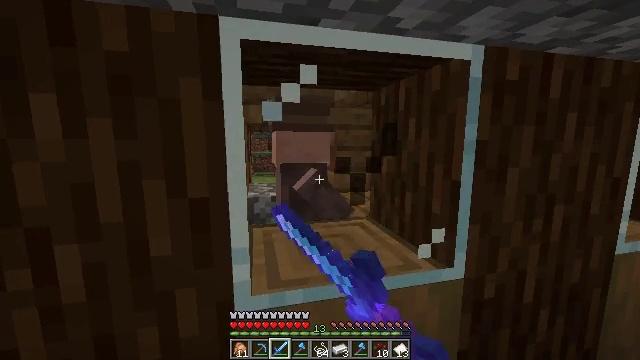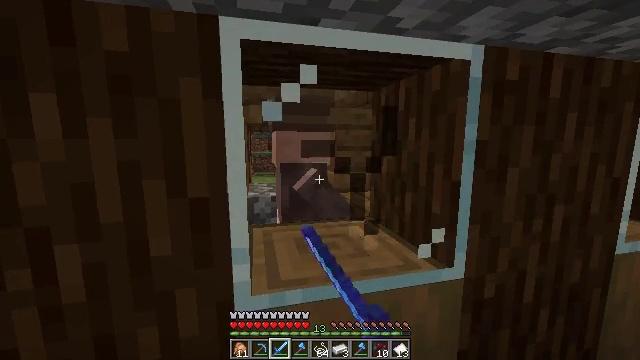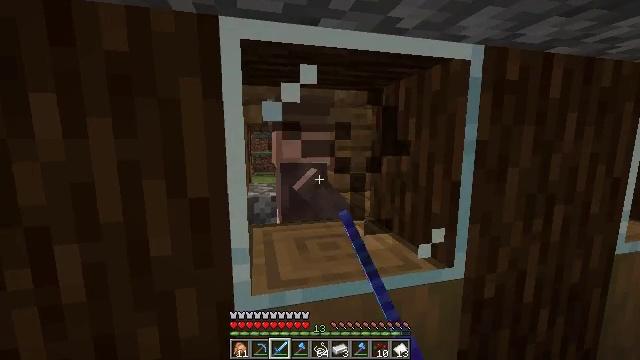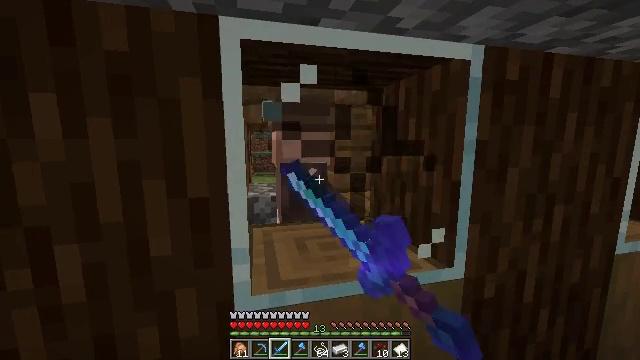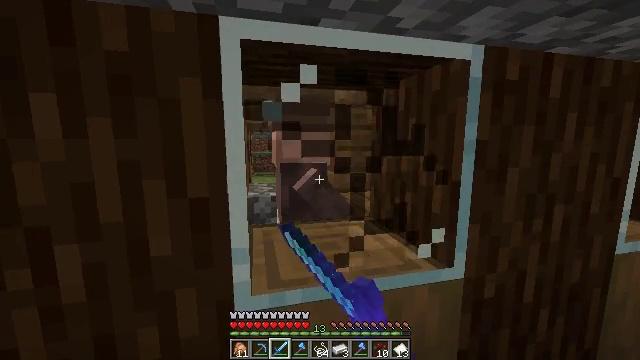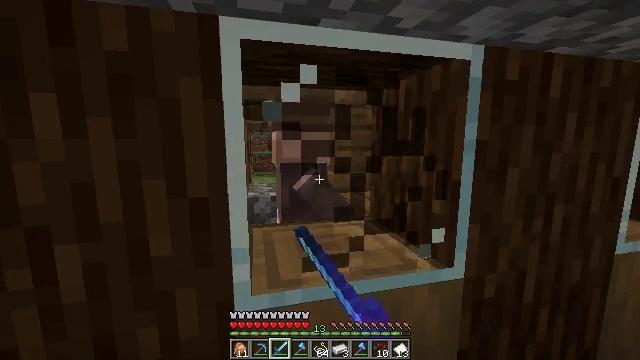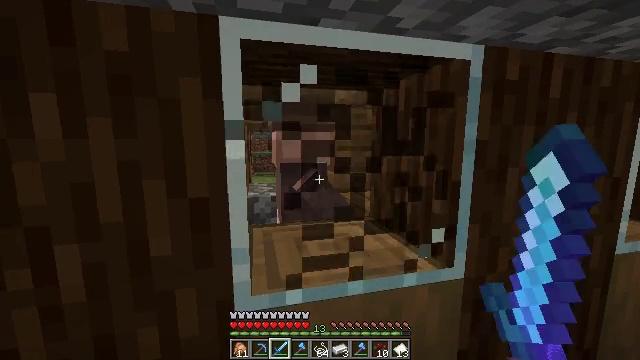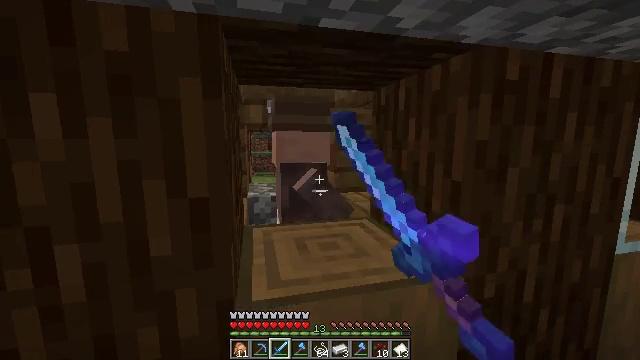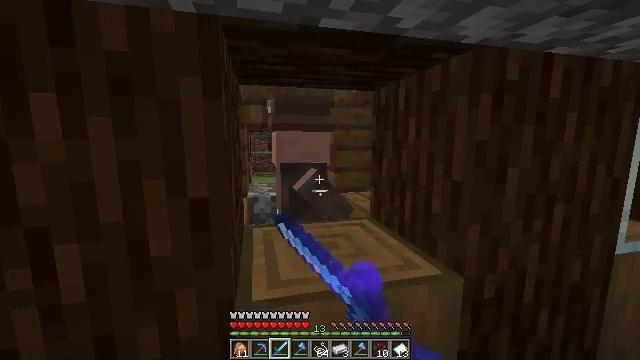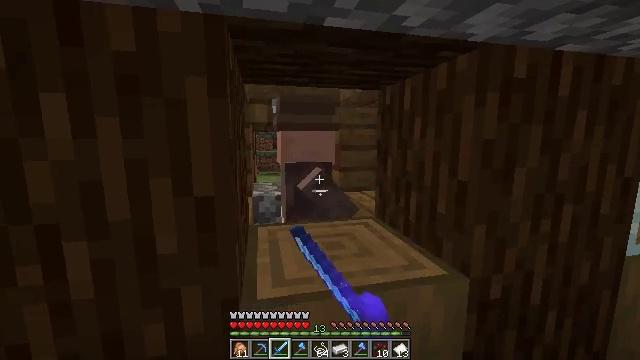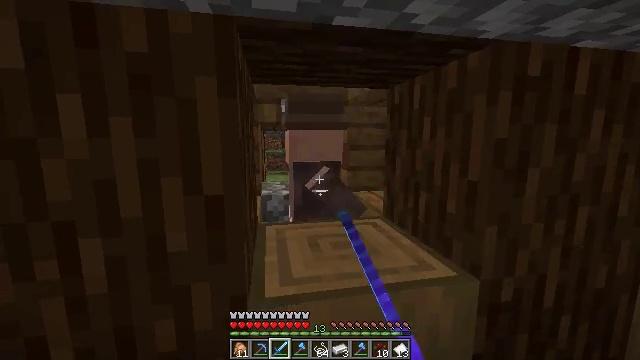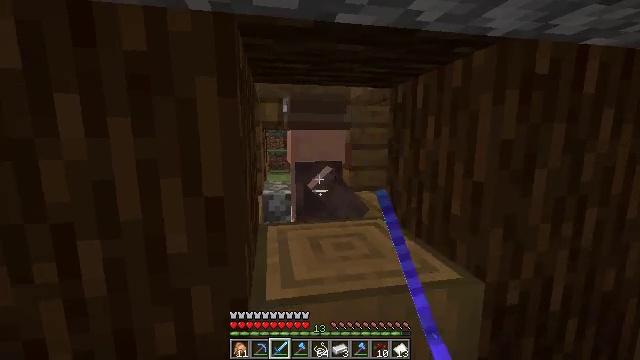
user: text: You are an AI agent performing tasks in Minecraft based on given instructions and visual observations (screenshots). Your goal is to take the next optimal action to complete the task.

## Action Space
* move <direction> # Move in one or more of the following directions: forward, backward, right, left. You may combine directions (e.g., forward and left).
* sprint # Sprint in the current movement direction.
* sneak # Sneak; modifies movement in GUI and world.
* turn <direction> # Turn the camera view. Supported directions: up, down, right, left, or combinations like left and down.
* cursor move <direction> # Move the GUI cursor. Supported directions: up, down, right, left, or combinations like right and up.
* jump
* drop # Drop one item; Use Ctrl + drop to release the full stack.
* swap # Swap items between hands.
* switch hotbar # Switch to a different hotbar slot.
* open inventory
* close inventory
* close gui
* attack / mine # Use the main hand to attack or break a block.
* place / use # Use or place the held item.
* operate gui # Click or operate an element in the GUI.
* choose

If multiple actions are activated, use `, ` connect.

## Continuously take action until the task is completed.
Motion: motion action
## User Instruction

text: Break the glass block.
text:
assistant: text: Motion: attack / mine
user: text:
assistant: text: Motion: attack / mine
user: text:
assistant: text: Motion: attack / mine
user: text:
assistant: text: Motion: attack / mine
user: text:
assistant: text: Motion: attack / mine
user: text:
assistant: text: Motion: attack / mine
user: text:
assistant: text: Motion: attack / mine
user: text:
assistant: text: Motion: attack / mine
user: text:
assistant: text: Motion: turn left, attack / mine
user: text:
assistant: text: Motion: turn left, attack / mine
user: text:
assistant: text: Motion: move forward, attack / mine
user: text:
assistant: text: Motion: attack / mine